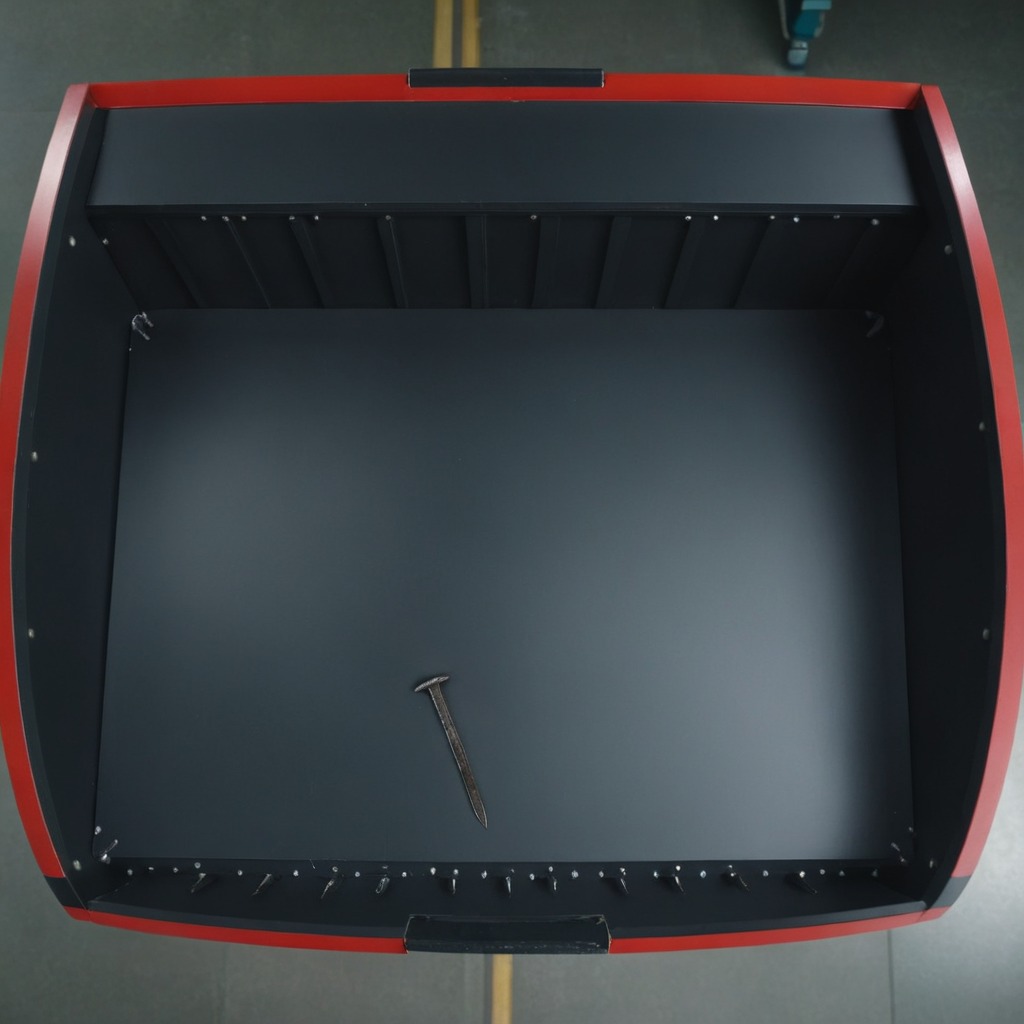
An iron nail is lying on a toolbox surface in an airplane hangar workshop 8K.